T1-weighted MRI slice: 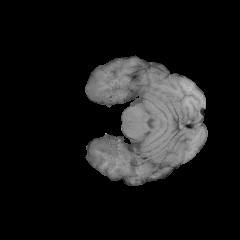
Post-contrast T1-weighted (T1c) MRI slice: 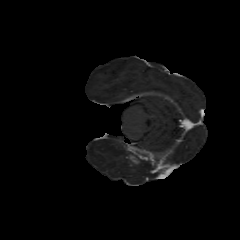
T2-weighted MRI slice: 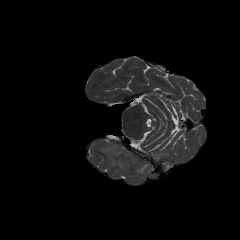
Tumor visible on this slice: yes